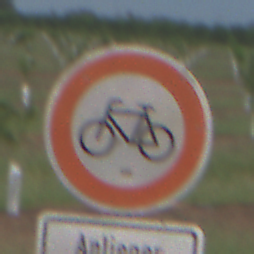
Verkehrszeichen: VerbotRadverkehr
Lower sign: PersonengruppenFrei2
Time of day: SunriseSunset
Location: Outdoor (Nature)
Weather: PartlyCloudy
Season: NotSpecified
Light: Natural